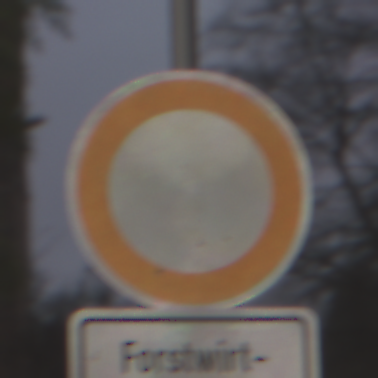
Verkehrszeichen: VerbotFahrzeugeAllerArt
Zusatzzeichen unten: BesondereFahrzeugeUndTransportgueter7
Umgebung: Outdoor, Urban
Tageszeit: Midday
Wetter: Overcast
Licht: Natural
Jahreszeit: NotSpecified
Kontrast: LowContrast